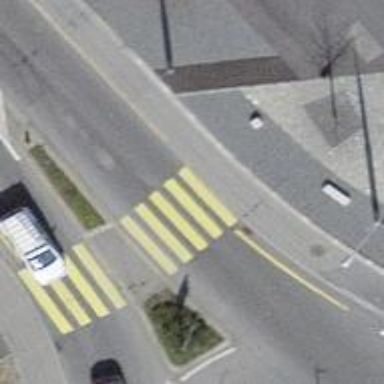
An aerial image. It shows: Kerb barrier.